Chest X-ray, PA view. Patient: 59 years old, sex F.
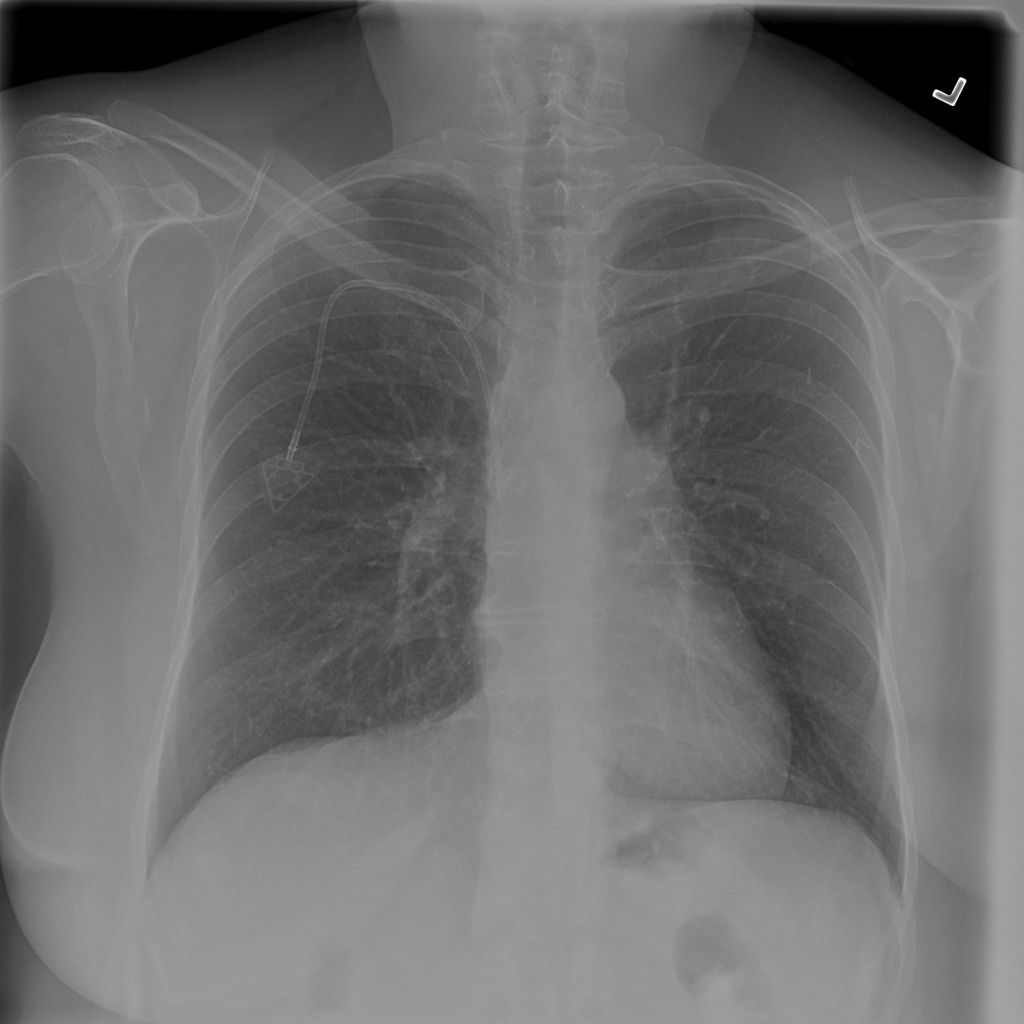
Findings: No Finding